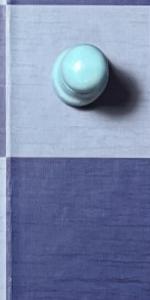
Label: Empty